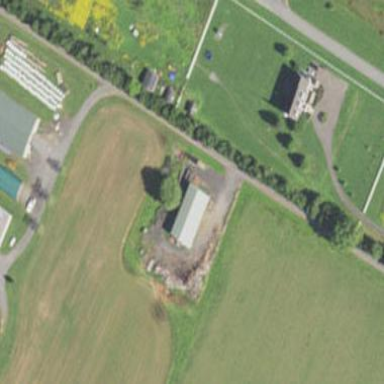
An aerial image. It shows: Farmyard area.